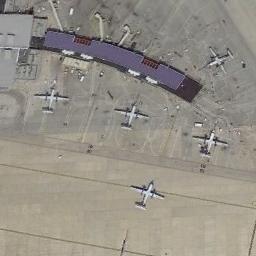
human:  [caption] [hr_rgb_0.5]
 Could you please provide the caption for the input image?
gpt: Four planes parked next to the terminal with purple roof and another plane parked on the open area .

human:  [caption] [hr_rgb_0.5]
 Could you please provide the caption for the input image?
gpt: Five airplanes were parked around the terminal .

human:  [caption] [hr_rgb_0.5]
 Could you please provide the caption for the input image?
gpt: Five airplanes were parked  on the airport beside the building .

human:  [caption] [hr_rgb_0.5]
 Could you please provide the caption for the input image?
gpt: Five planes parked around the airport and the roof of the airport is purple .

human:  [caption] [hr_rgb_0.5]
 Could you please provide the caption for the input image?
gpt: Five planes are in the parking lot next to the purple building .